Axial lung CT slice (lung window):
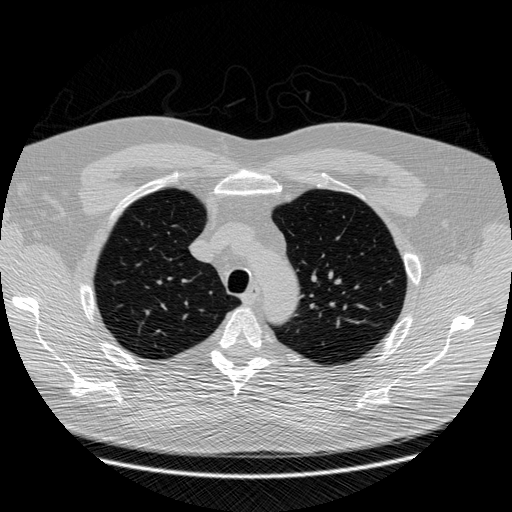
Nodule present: no